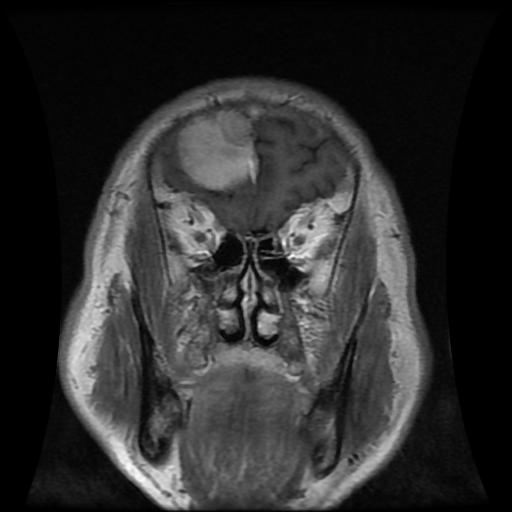
Label: meningioma